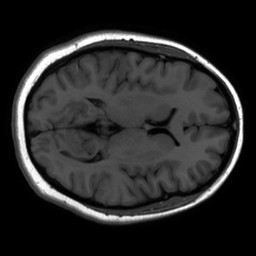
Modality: inplaneT1
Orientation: axial
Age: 19
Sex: female
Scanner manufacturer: ge
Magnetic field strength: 3 T
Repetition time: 2.597 s
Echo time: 0.02273 s